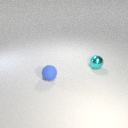
small blue rubber sphere in front of small cyan metal sphere